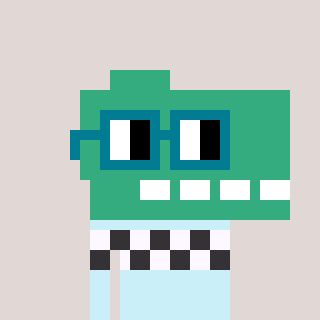
a pixel art character with square dark green glasses, a dino-shaped head and a cold-colored body on a warm background